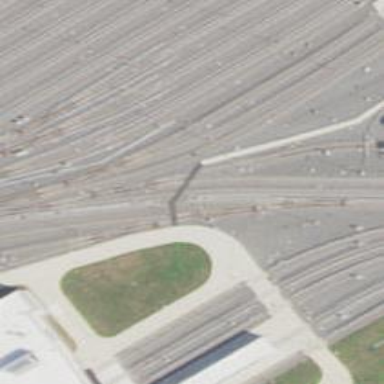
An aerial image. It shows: Crossing for the railway.